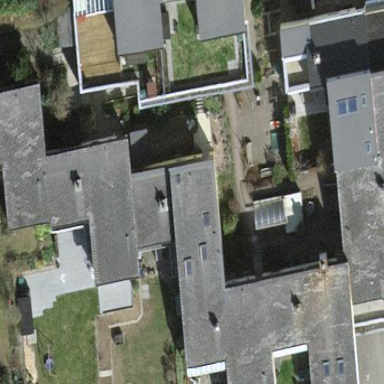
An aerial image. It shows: Terrace building.